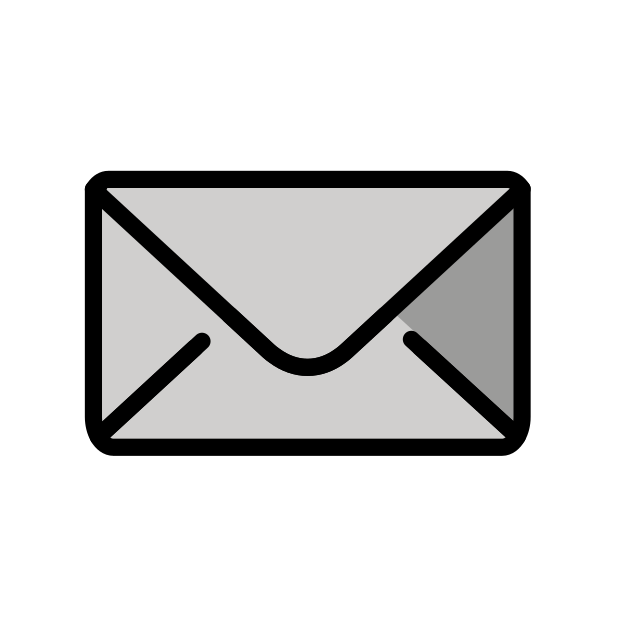
Emoji: ✉
Name: envelope
Unicode: 0x2709